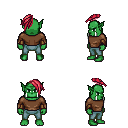
a pixel art fantasy rpg character, male body template, orc, green skin, brown long-sleeve shirt, teal pants, ruby red long mohawk hairstyle, leather bracers, four views (front, back, left, right), 2x2 character sprite sheet, small pixel art, hard edges, no anti-aliasing